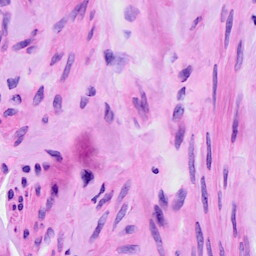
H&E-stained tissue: Ovarian